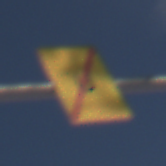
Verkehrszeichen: EndeUmleitung
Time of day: MorningAfternoon
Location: Outdoor (Nature)
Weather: PartlyCloudy
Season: Winter
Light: Natural